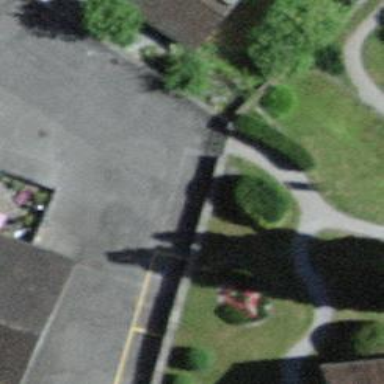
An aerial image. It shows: Gate.